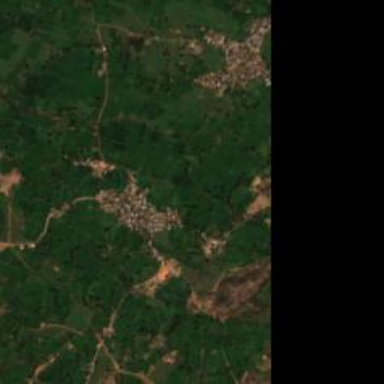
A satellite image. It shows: Village.